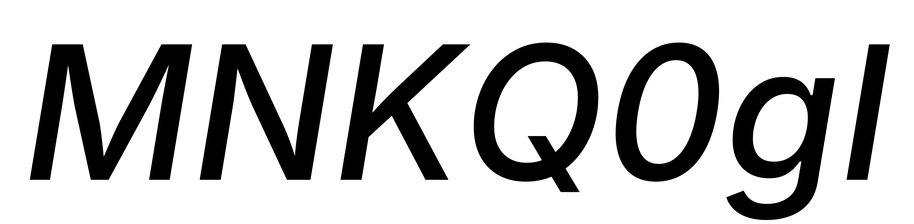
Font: Inter-Italic_Medium_Italic